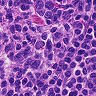
Metastatic tissue present: no